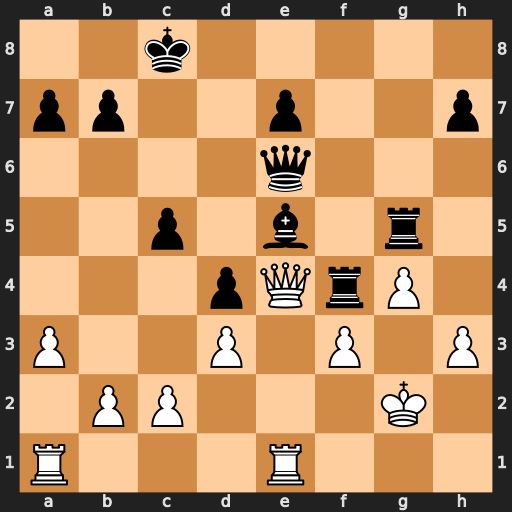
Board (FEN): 2k5/pp2p2p/4q3/2p1b1r1/3pQrP1/P2P1P1P/1PP3K1/R3R3
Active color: w
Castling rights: -
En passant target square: -
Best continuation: Qxf4 Bxf4 Rxe6